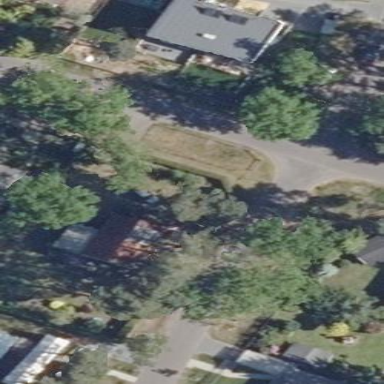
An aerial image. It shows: Fence is in the image.